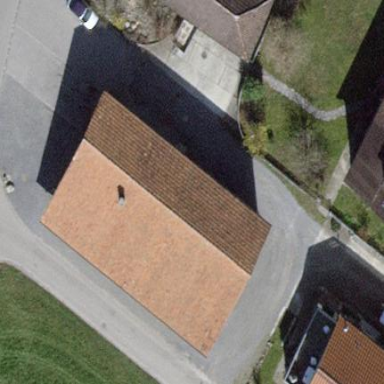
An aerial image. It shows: Barn.